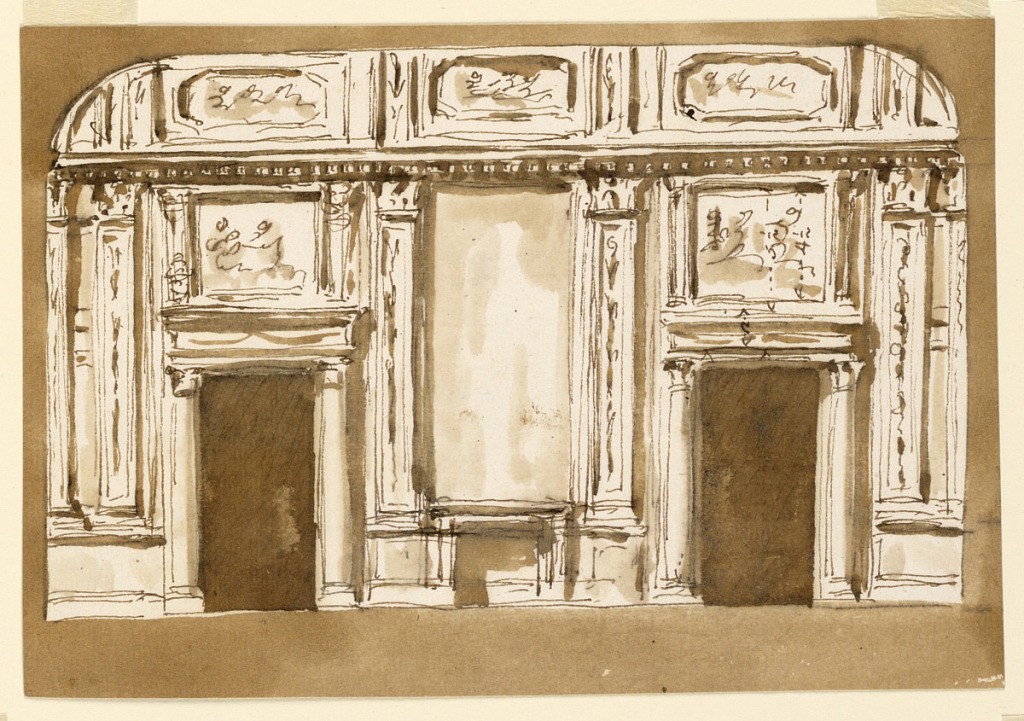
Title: Long wall of a hall
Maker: Giuseppe Barberi, Italian, 1746–1809
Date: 1746–1809
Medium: Pen and brown ink, brush and brown wash on off-white laid paper
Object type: Drawing
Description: .Long wall of a hall.